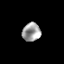
Tissue: lung
Cell type: Others
Senescence score: 0.2426
Nuclear area (px): 326
Mean DAPI intensity: 162.374